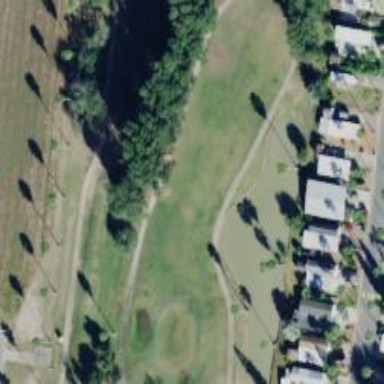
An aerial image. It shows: Service road designated as golf cart path.